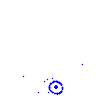
Particle: proton